Question: I want to swipe between screens with finger touch like the image below.

And the second screen should not be streched to the all of the screen but just the left part.
thx.
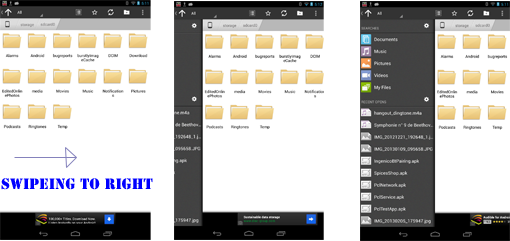
Answer: This pattern is called navigation drawer. A new official Android guideline on such design can be found at
<URL>
and how to implement it at
<URL>